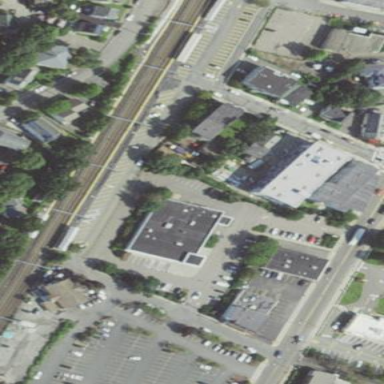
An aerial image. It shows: Platform for public transport with shelter. The platform is for railway use.